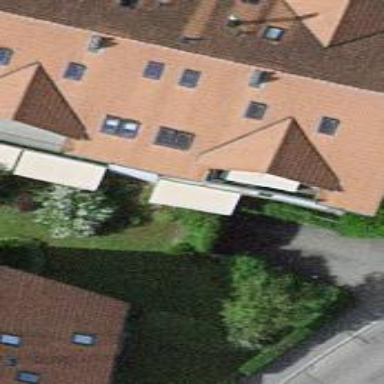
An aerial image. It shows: Group of garages.